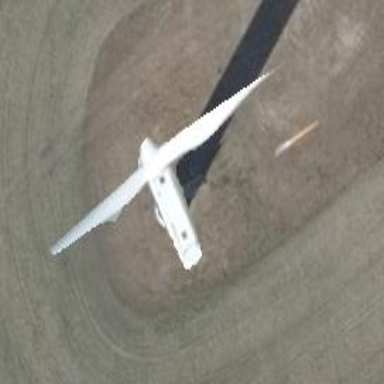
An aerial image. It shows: Wind generator powered by horizontal axis wind turbine.